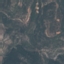
Label: HerbaceousVegetation